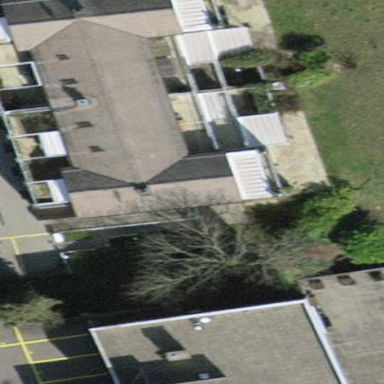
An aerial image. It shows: Gabled roof on building that houses apartments.